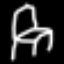
Label: chair